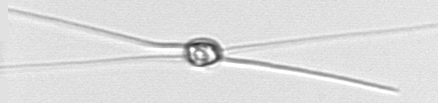
Label: Chaetoceros_danicus